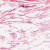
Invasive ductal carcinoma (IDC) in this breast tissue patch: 0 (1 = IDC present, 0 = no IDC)